Field crop: tomato
Growth stage: 2
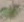
Species: solanum